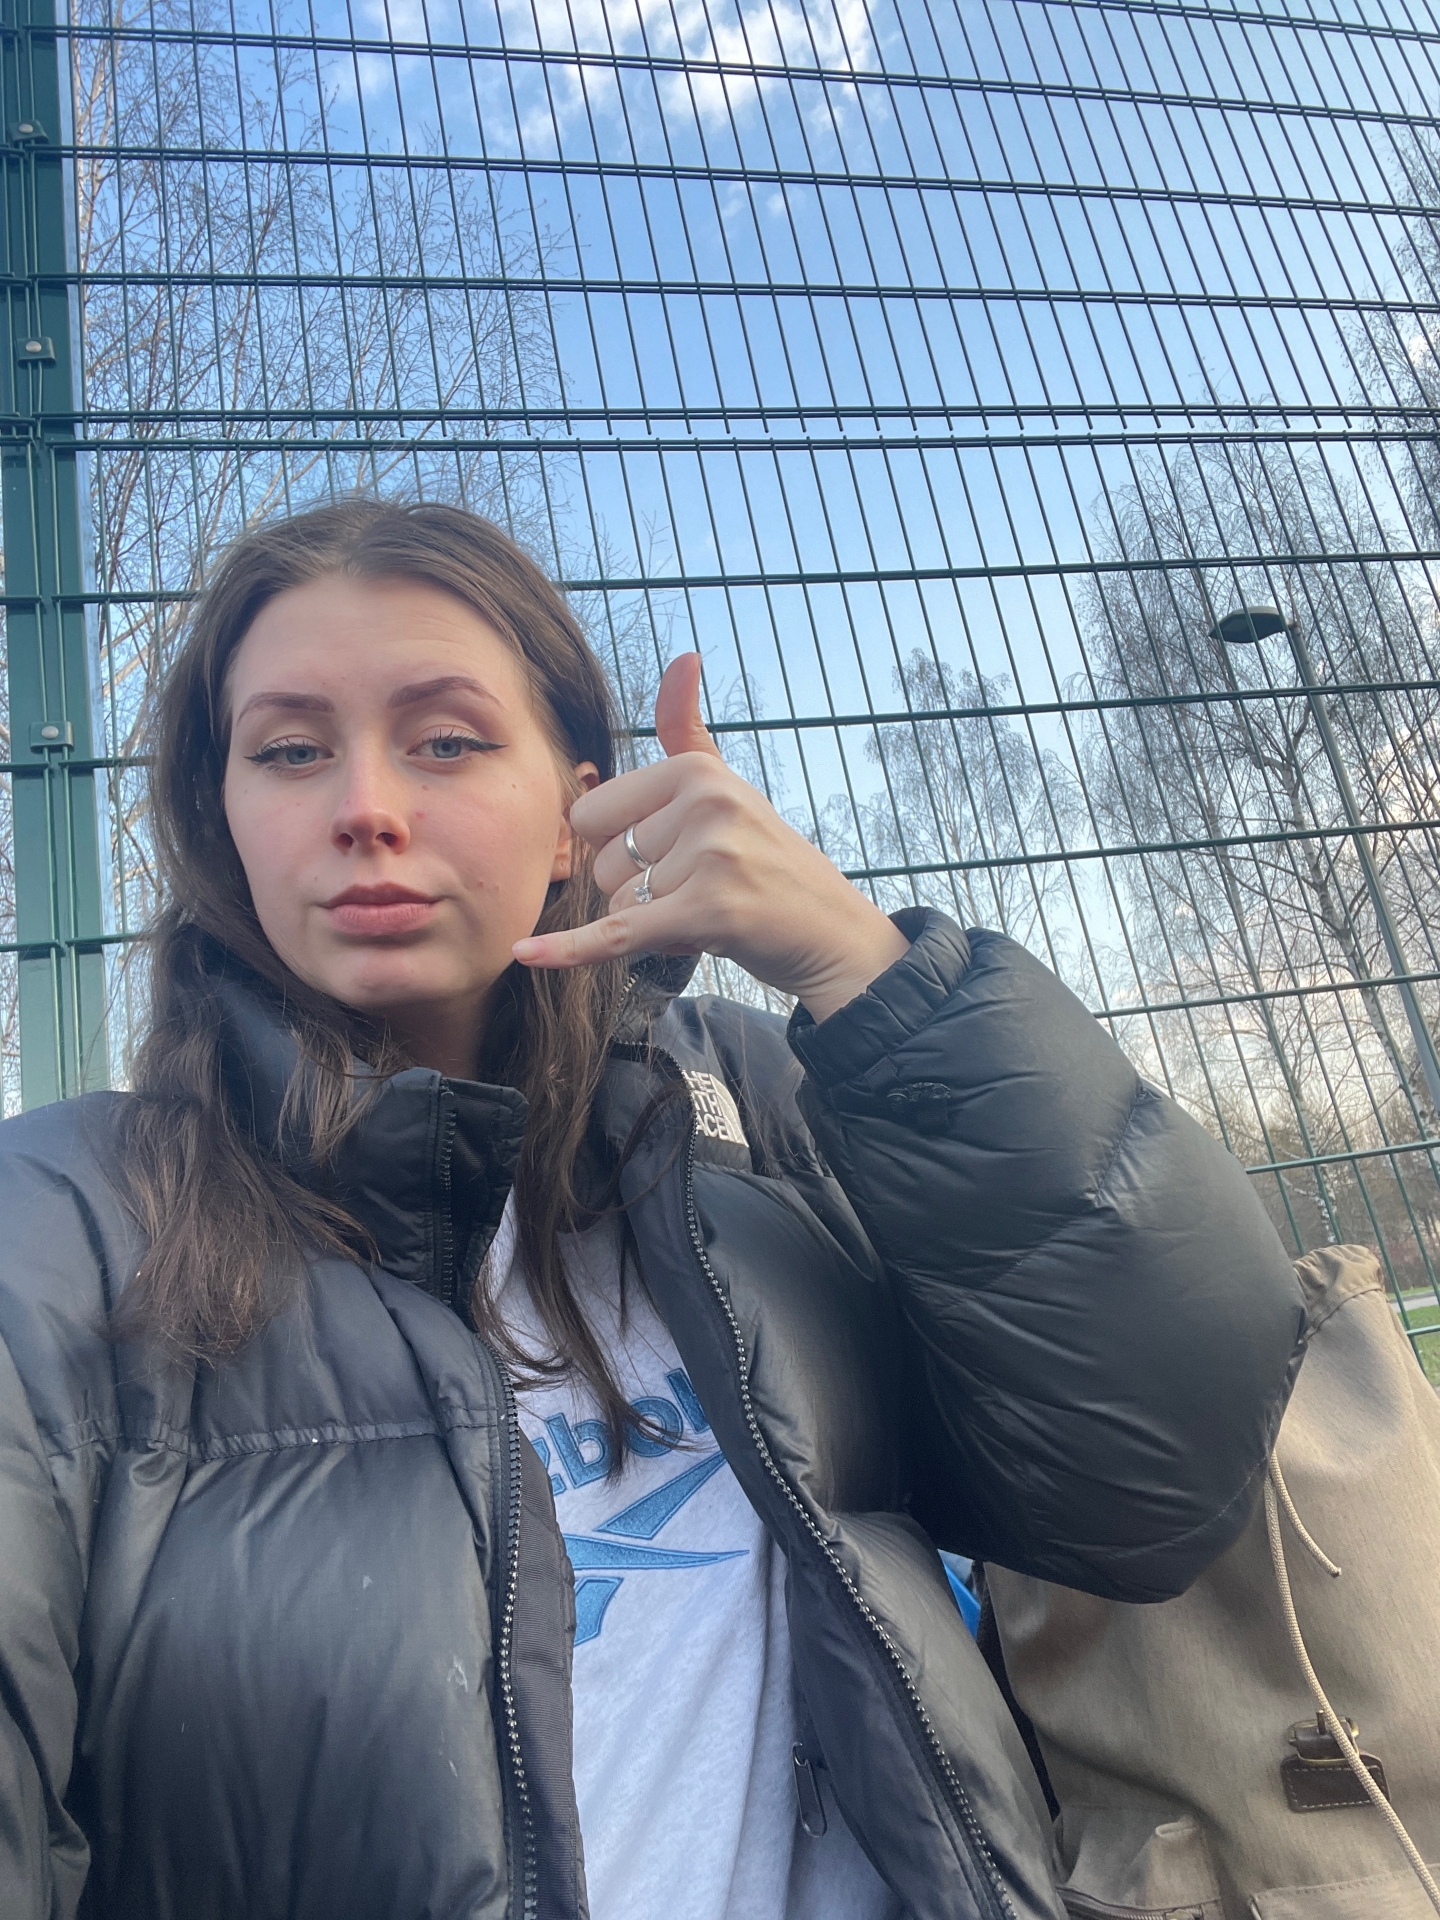
Label: clear